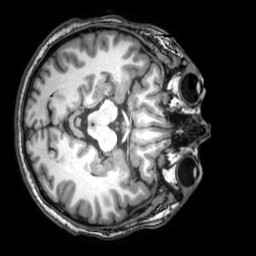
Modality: T1w
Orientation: axial
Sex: male
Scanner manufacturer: philips
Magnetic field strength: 3 T
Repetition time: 0.00817 s
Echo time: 0.00374 s